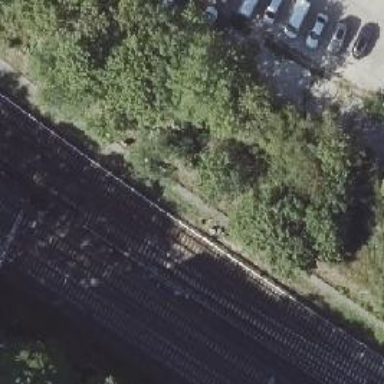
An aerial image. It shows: Railway signal.